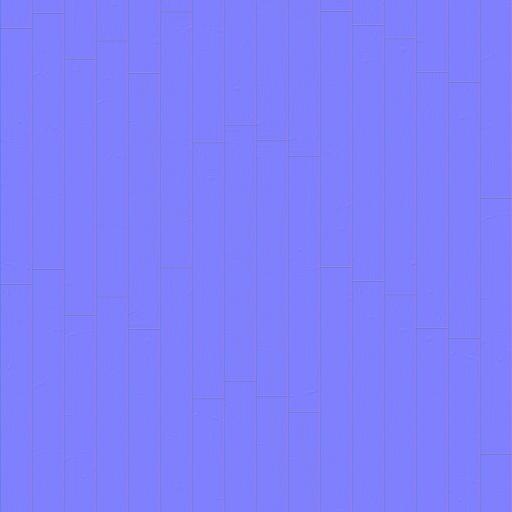
floor flooring parquet planks wood wooden